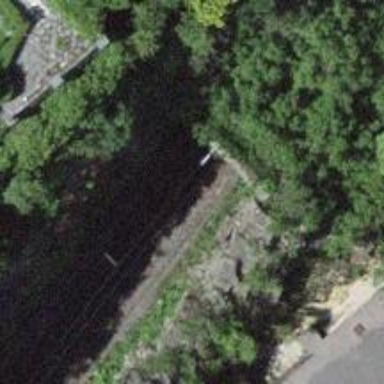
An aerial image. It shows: Railway tunnel with electrified tracks and contact line.